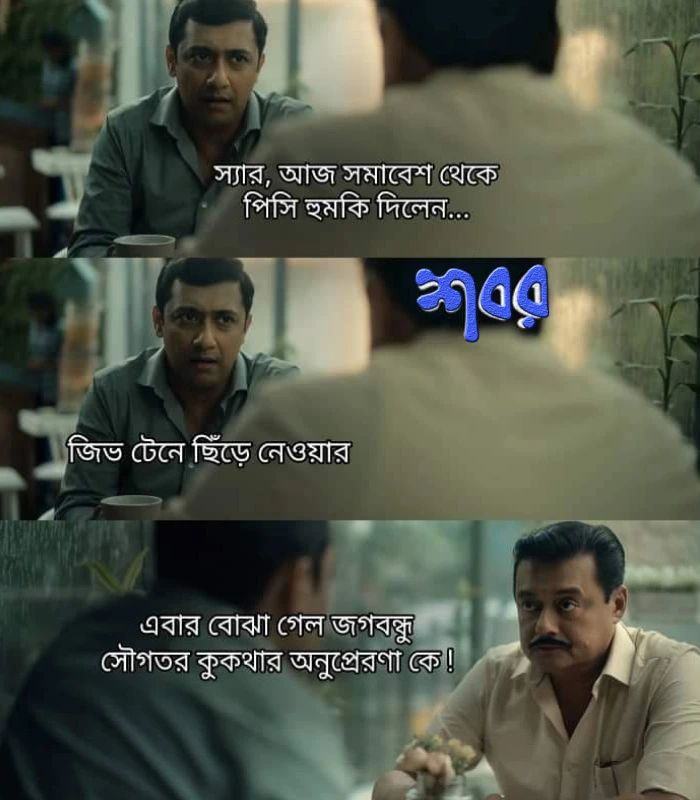
Text: স্যার, আজ সমাবেশ থেকে পিসি হুমকি দিলেন... জিভ টেনে ছিঁড়ে নেওয়ার এবার বোঝা গেল জগবন্ধু সৌগতর কুকথার অনুপ্রেরণা কে!
Label: Hate
Hate category: Political
Targeted group: Organization